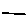
Label: line